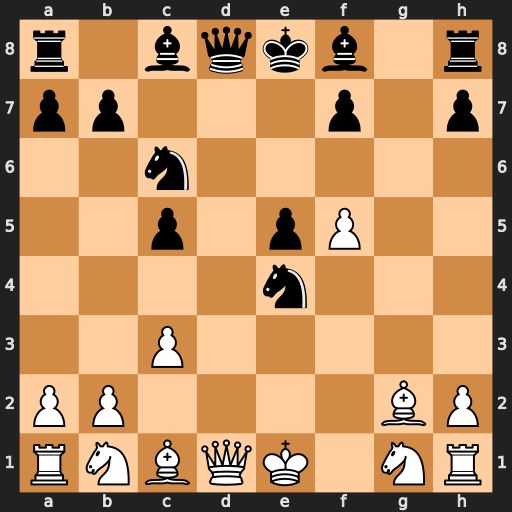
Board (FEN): r1bqkb1r/pp3p1p/2n5/2p1pP2/4n3/2P5/PP4BP/RNBQK1NR
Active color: w
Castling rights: KQkq
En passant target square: -
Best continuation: Qxd8+ Kxd8 Bxe4